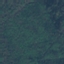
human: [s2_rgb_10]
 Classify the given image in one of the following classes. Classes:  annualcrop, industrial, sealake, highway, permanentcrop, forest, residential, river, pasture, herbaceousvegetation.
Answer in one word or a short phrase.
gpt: Forest